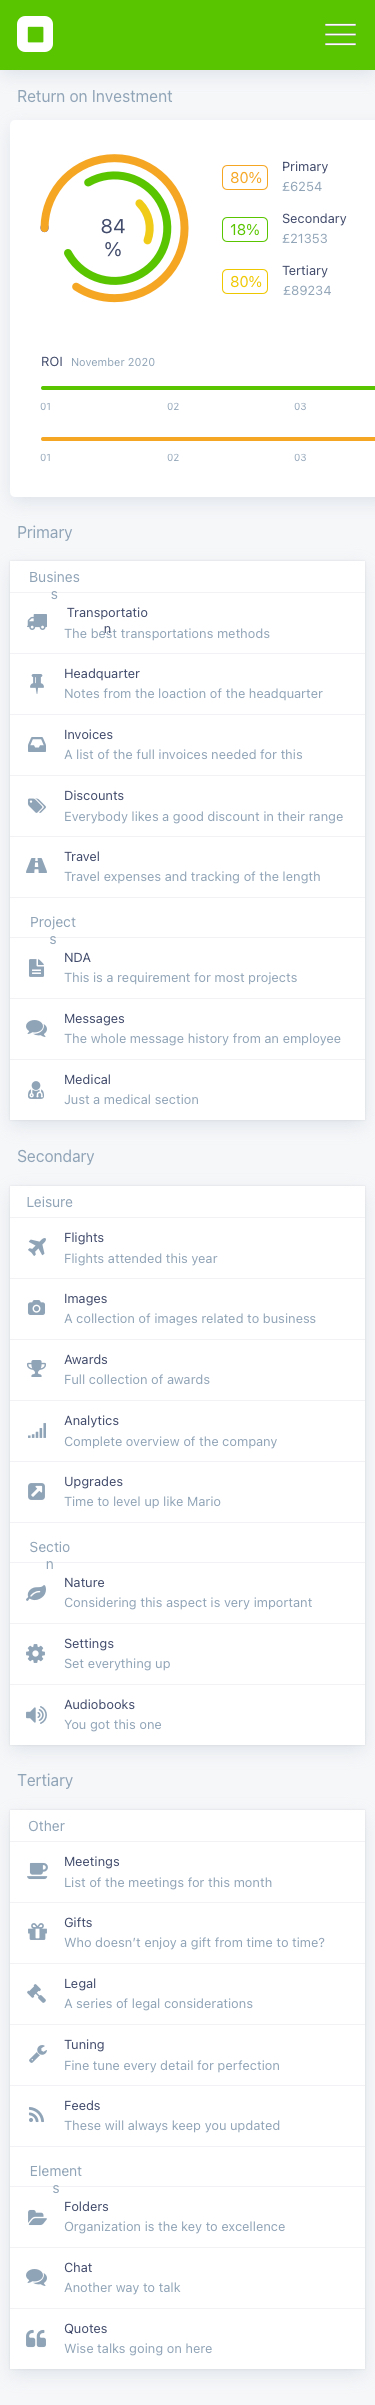
Text in this UI design:
Another way to talk
Chat
Wise talks going on here
Quotes
Organization is the key to excellence
Folders
Elements
These will always keep you updated
Feeds
Fine tune every detail for perfection
Tuning
A series of legal considerations
Legal
Who doesn’t enjoy a gift from time to time?
Gifts
List of the meetings for this month
Meetings
Other
Tertiary
Set everything up
Settings
You got this one
Audiobooks
Considering this aspect is very important
Nature
Section
Time to level up like Mario
Upgrades
Complete overview of the company
Analytics
Full collection of awards
Awards
A collection of images related to business
Images
Flights attended this year
Flights
Leisure
Secondary
The whole message history from an employee
Messages
Just a medical section
Medical
This is a requirement for most projects
NDA
Projects
Travel expenses and tracking of the length
Travel
Everybody likes a good discount in their range
Discounts
A list of the full invoices needed for this
Invoices
Notes from the loaction of the headquarter
Headquarter
The best transportations methods
Transportation
Business
Primary
01
02
03
01
02
November 2020
03
ROI
£89234
Tertiary
80%
Secondary
£21353
18%
£6254
Primary
80%
84%
Return on Investment